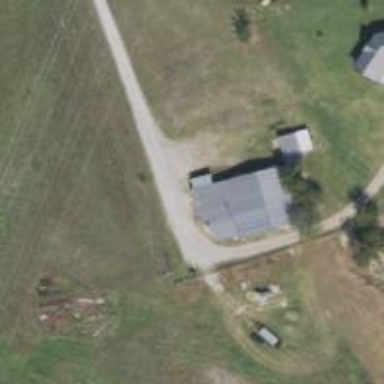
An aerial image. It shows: Driveway.